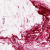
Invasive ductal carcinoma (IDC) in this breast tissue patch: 0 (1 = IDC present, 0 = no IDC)